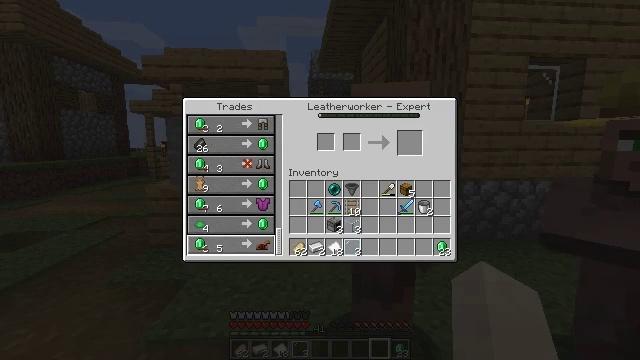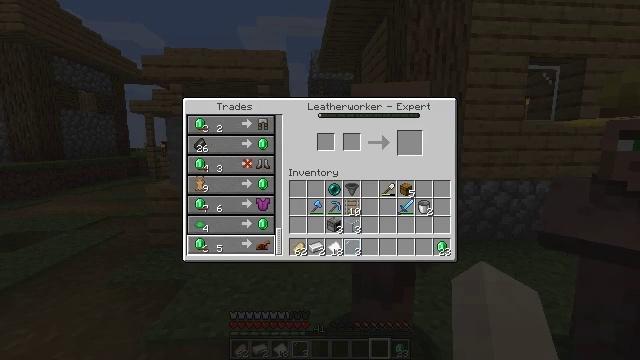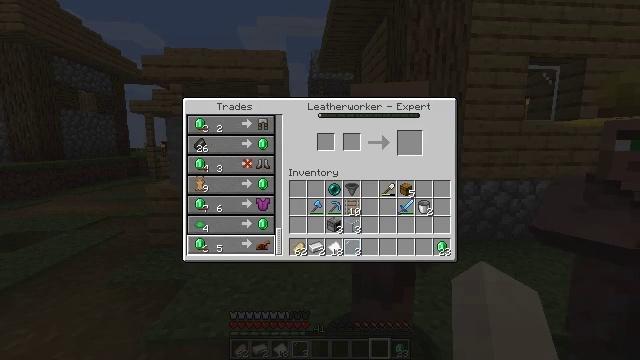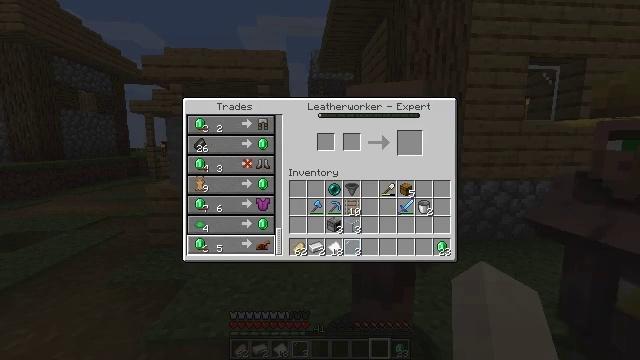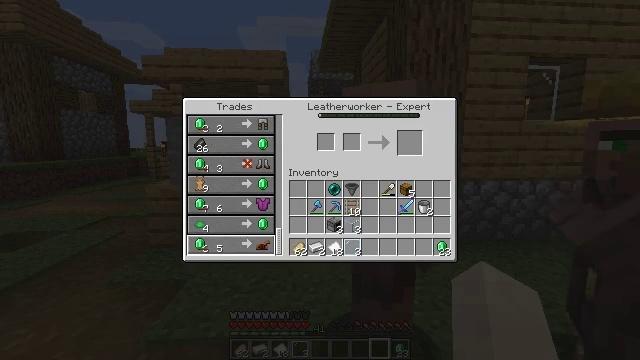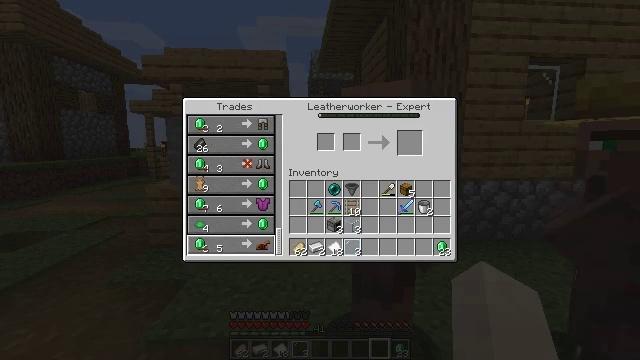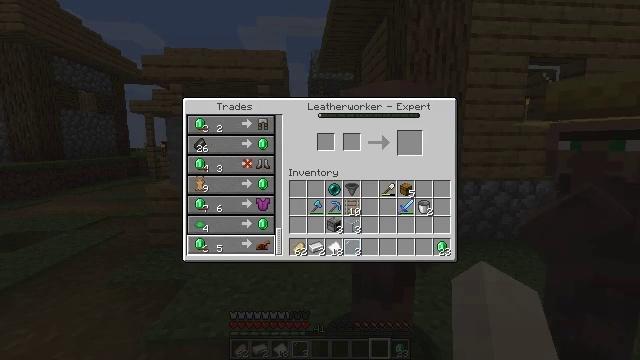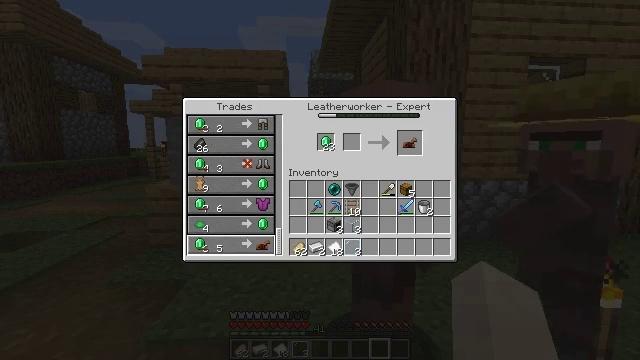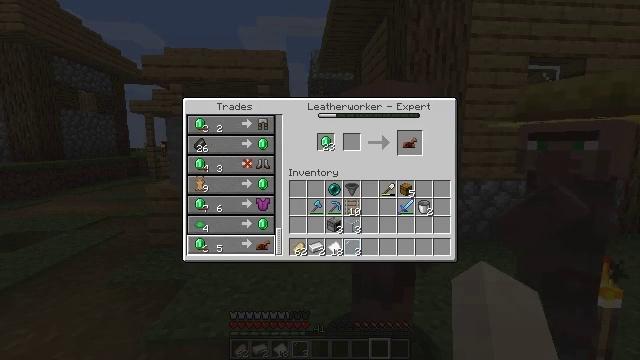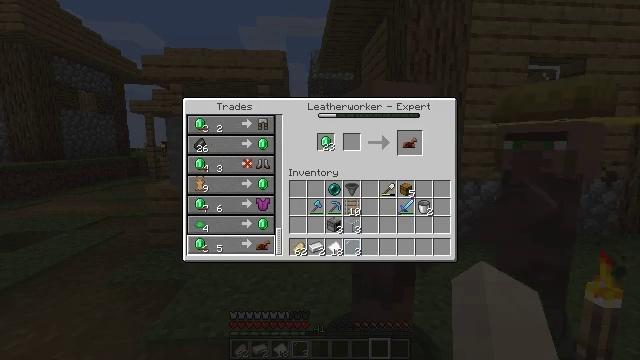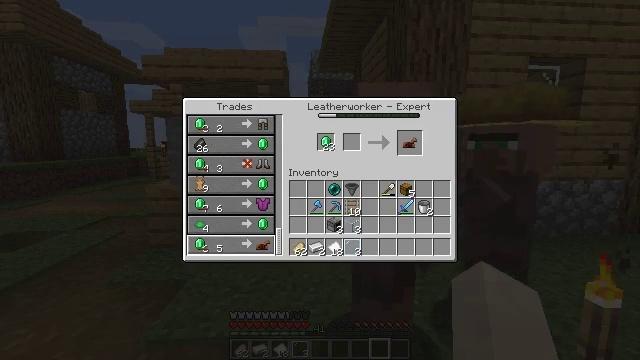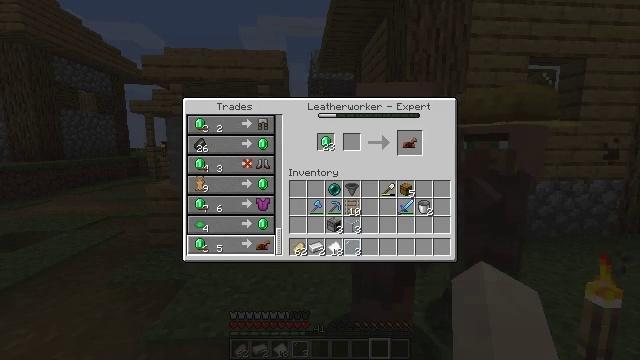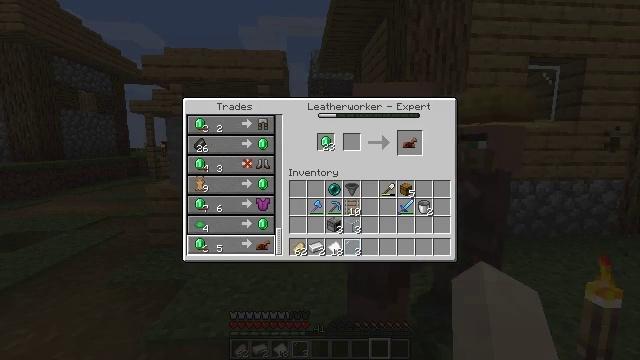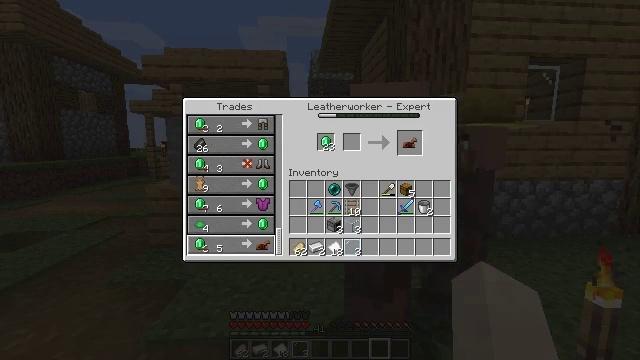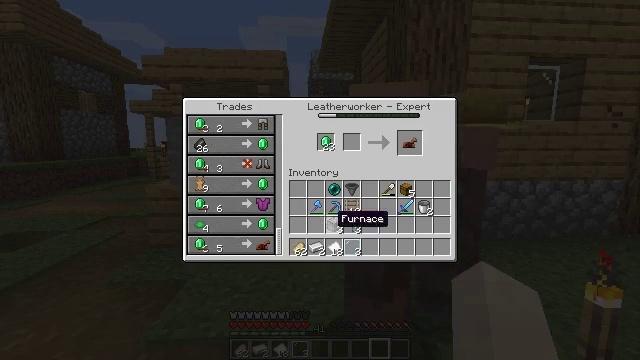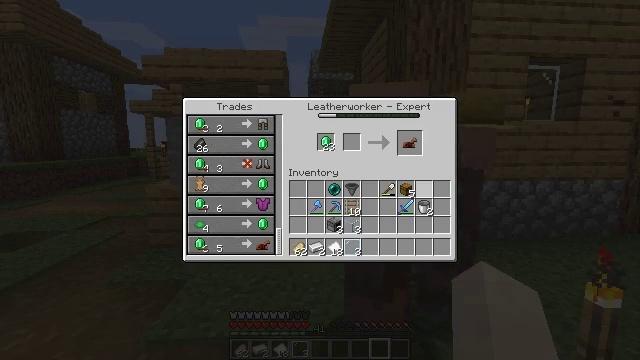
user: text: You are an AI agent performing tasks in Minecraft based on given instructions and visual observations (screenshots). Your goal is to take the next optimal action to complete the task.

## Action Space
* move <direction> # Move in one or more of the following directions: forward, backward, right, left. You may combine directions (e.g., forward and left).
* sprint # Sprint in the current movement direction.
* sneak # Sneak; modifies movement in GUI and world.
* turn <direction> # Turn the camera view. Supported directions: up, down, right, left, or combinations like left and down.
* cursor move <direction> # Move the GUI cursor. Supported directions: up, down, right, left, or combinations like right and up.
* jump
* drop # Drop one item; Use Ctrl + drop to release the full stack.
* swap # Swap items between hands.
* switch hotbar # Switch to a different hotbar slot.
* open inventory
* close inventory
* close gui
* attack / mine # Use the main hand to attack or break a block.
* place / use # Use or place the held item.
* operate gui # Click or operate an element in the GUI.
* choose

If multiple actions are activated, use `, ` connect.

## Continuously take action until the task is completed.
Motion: motion action
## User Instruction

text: Craft leather horse armor.
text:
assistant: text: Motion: no_op
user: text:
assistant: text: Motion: no_op
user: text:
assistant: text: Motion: sneak
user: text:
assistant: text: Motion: sneak
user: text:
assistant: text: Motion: sneak
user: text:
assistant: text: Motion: sneak
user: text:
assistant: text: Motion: sneak, operate gui
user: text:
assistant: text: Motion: sneak, operate gui
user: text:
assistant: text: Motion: sneak, operate gui
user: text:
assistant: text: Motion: sneak
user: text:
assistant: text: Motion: sneak
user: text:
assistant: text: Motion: sneak
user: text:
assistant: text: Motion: sneak, cursor move right
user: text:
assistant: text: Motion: sneak, cursor move right and up
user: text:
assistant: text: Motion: sneak, cursor move right and up
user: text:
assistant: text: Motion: sneak, cursor move right and up
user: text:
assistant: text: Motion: sneak
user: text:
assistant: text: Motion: sneak
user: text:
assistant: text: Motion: sneak
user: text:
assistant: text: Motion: sneak
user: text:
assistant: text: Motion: sneak
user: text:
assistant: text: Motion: sneak, cursor move left and up
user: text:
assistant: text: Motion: sneak
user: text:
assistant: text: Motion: sneak
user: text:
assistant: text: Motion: sneak, operate gui
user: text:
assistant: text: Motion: sneak, operate gui
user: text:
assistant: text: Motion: sneak, operate gui
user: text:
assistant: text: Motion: sneak
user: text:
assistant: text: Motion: sneak
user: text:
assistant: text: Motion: sneak